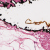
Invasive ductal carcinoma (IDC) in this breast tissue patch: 0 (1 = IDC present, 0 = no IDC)